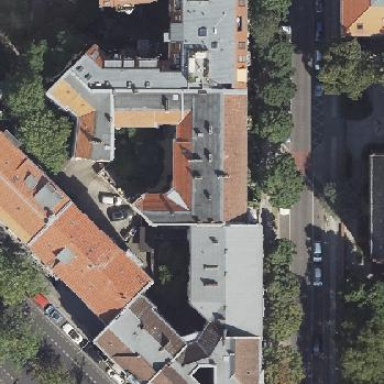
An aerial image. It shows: Building with double saltbox roof made of roof tiles.